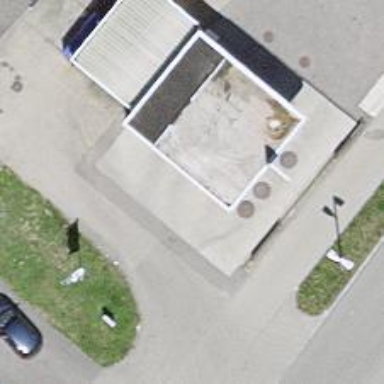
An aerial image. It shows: Fuel station.